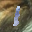
Label: 1